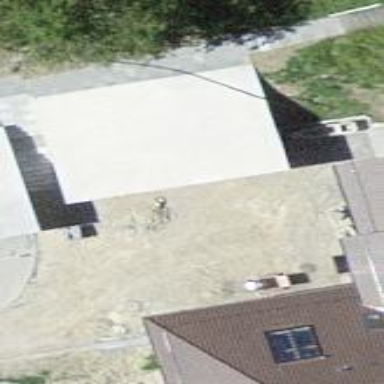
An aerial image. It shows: Garage building.